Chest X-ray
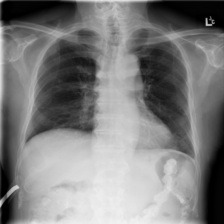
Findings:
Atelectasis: negative
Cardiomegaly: negative
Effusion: negative
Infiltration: negative
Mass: negative
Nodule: negative
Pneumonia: negative
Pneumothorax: negative
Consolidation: negative
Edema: negative
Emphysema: negative
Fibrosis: negative
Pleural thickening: negative
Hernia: negative